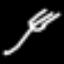
Label: fork